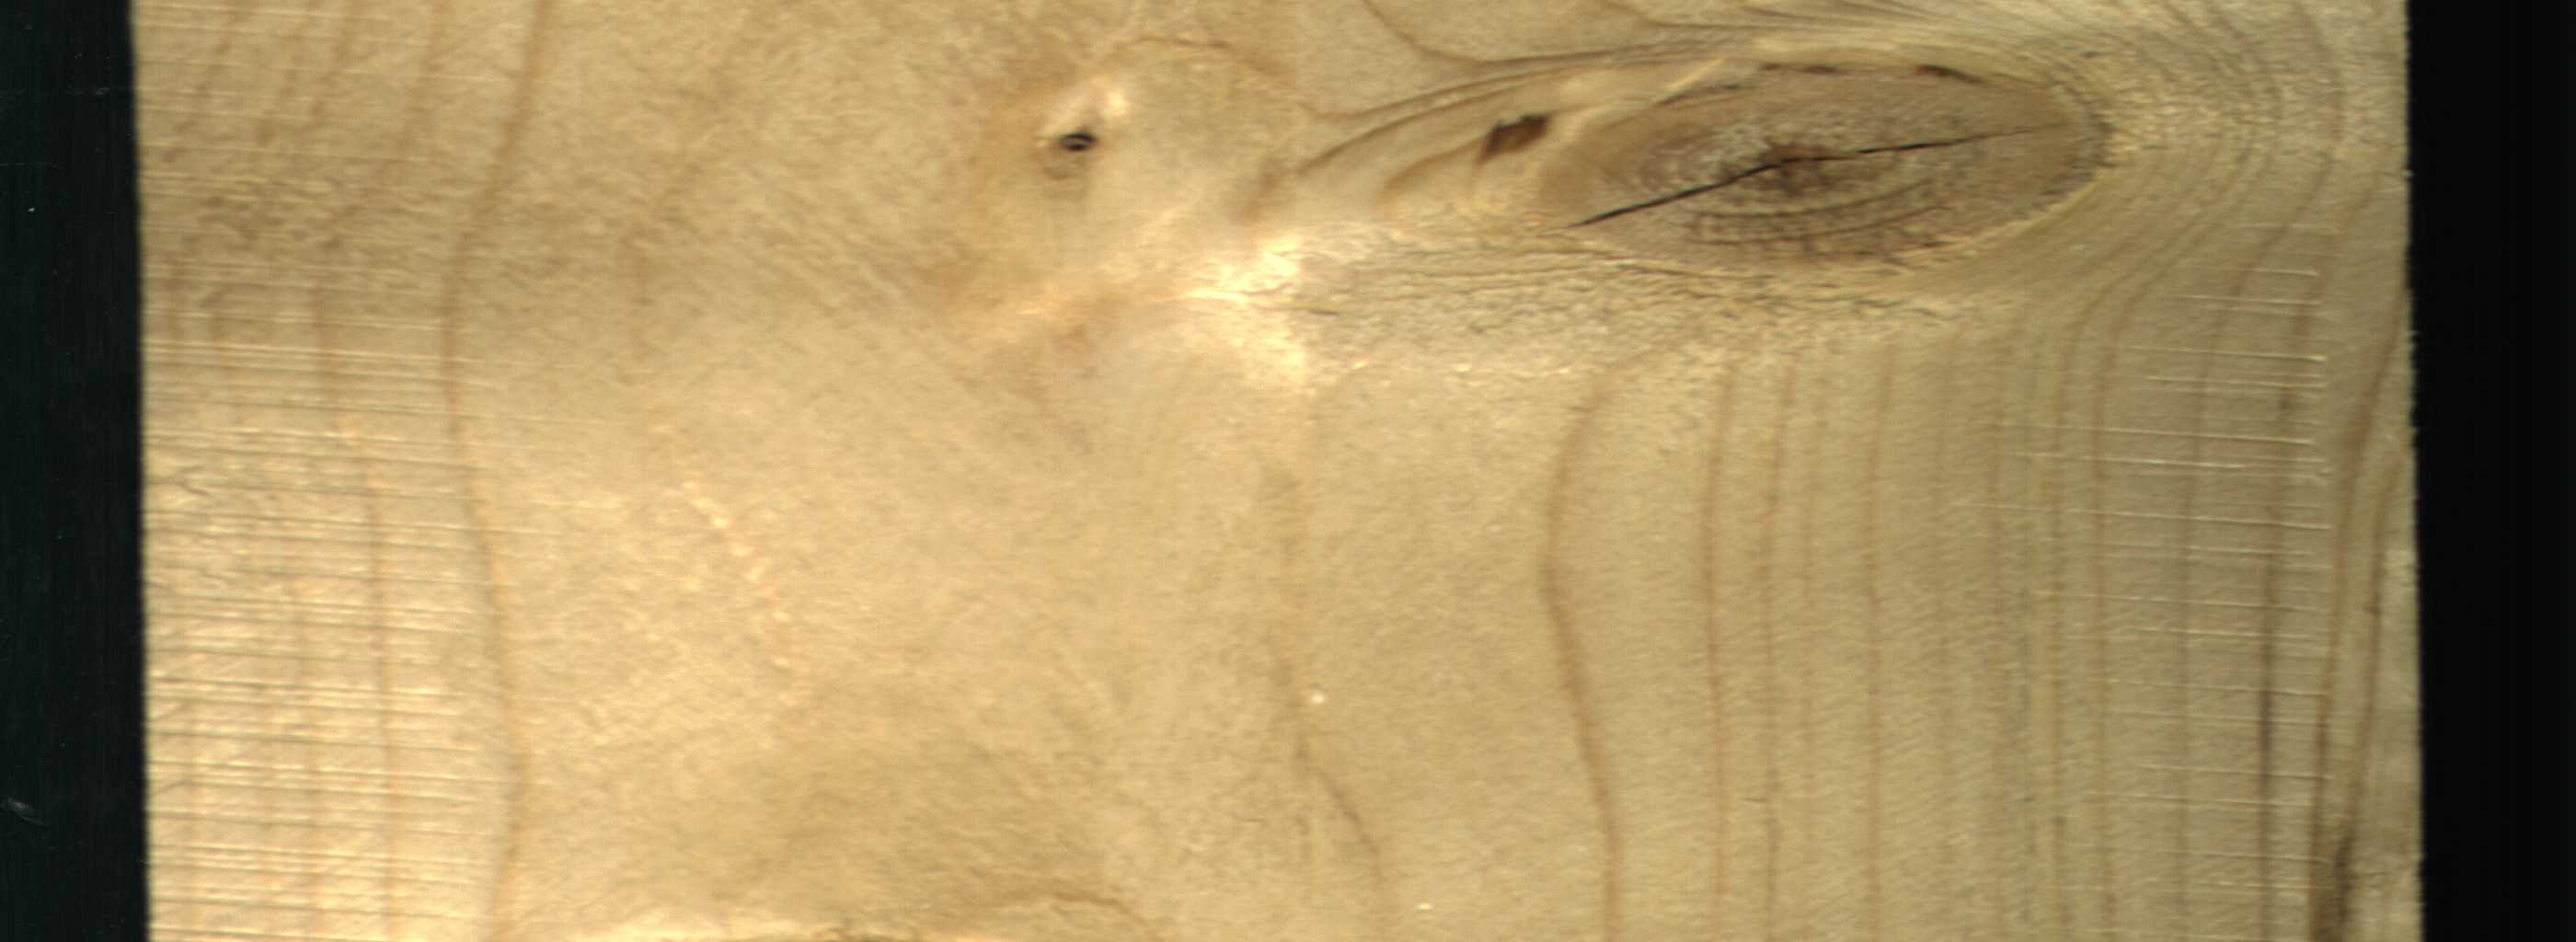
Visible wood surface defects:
resin
knot_with_crack
Dead_Knot